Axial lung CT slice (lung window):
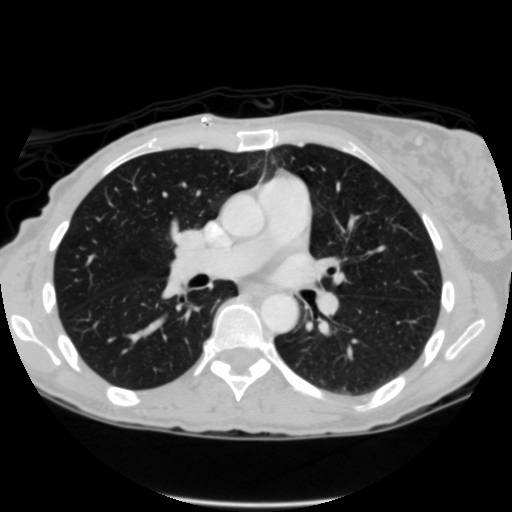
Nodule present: no